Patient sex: M
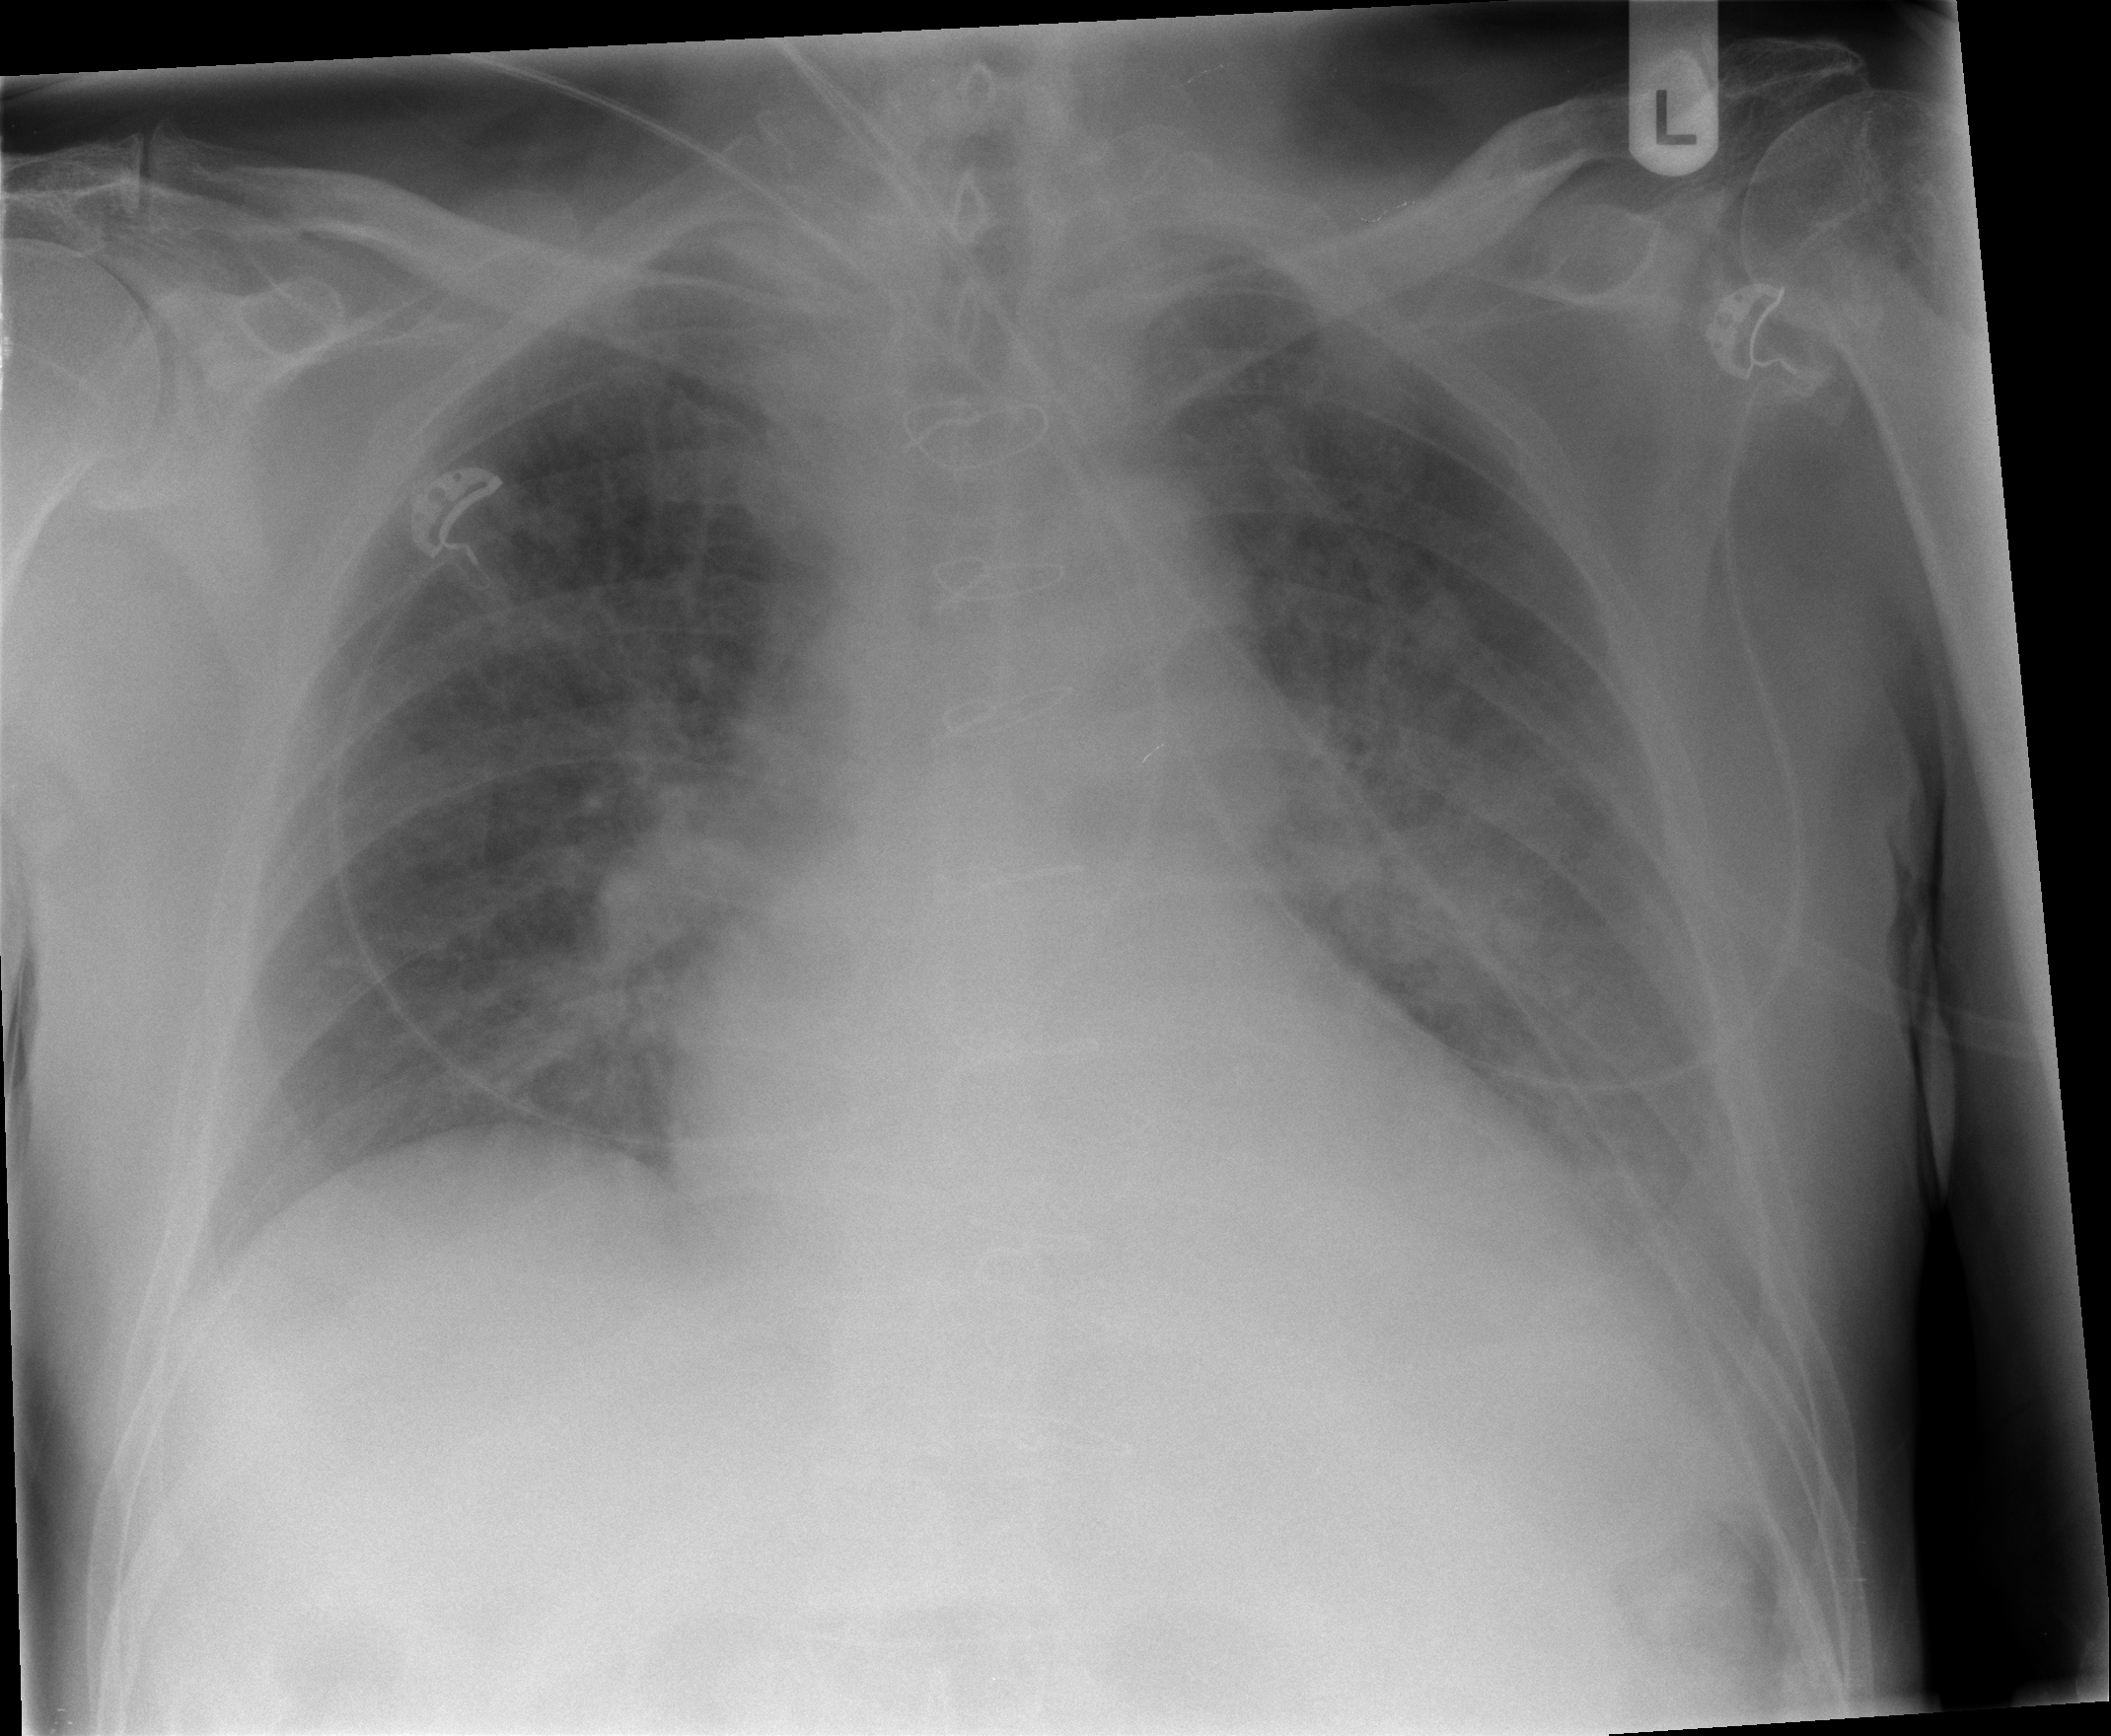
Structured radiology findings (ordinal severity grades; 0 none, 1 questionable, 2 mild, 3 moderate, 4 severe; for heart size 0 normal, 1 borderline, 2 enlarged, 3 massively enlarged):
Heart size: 1
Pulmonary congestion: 2
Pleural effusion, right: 0
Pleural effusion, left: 2
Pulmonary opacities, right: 0
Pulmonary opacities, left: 3
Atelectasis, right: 0
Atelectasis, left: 2